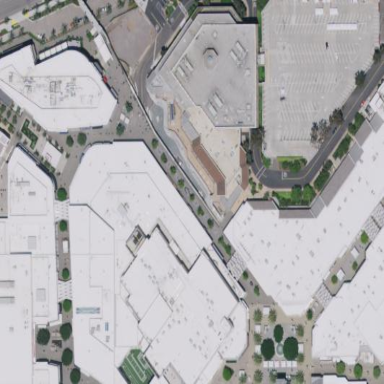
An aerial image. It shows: Commercial retail building.